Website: crate-barrel
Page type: newsletter-management
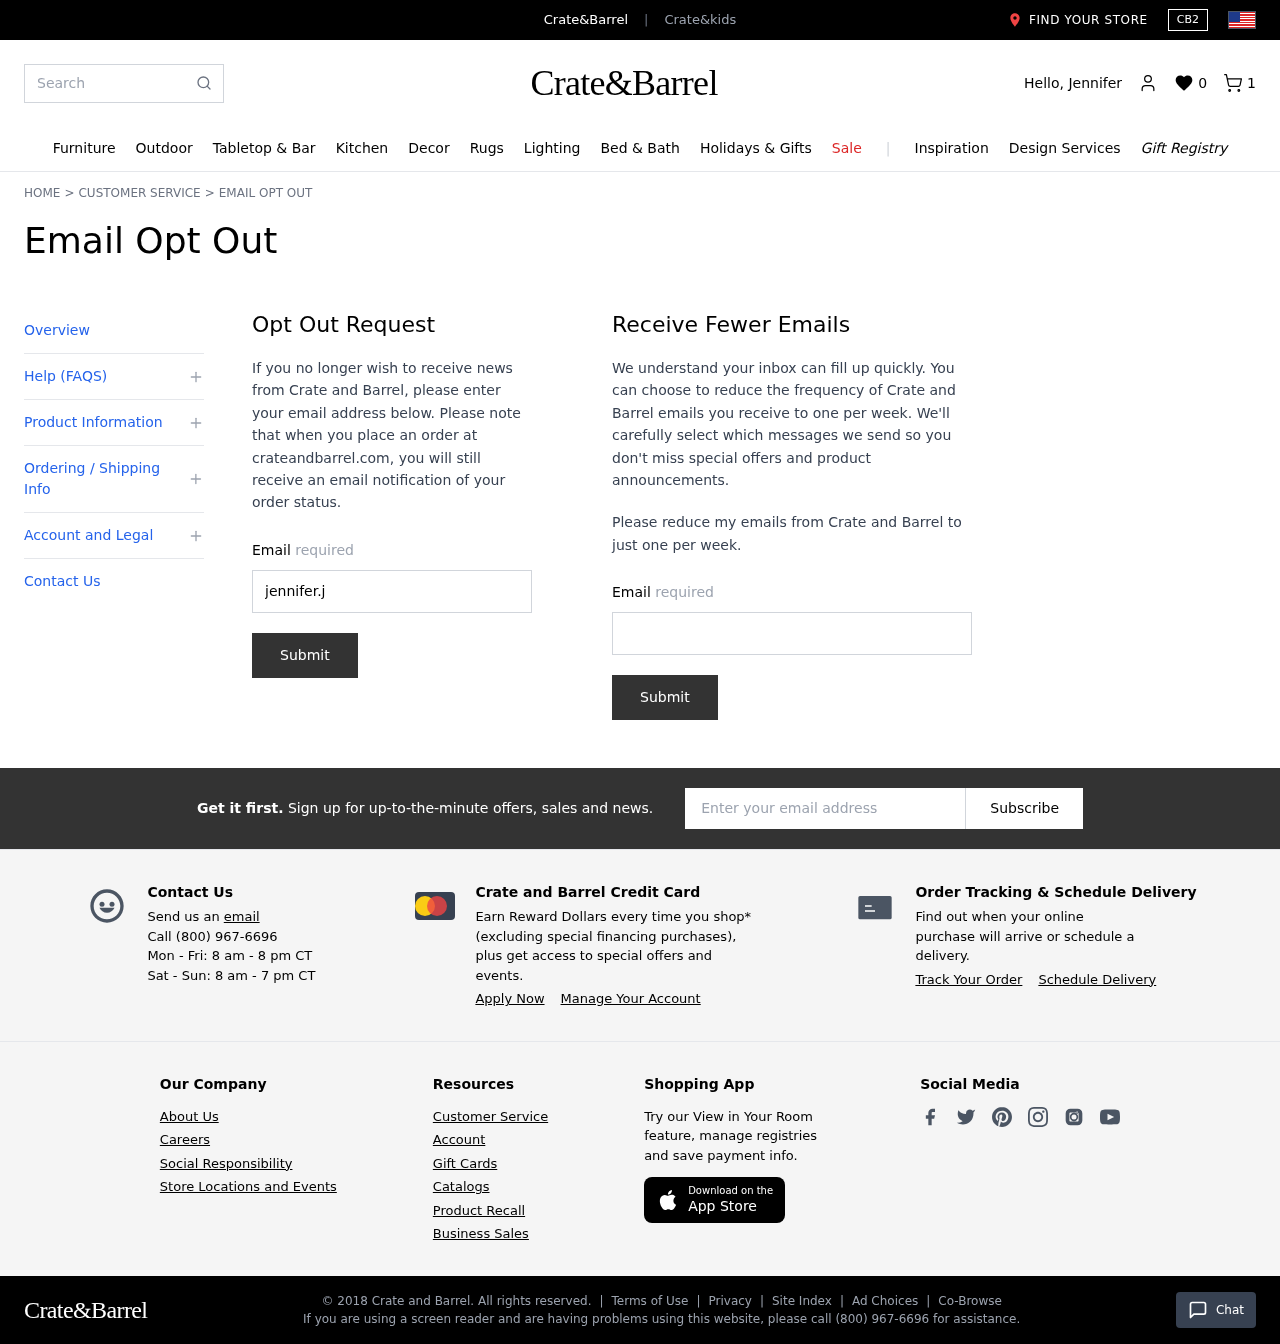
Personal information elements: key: PII_EMAIL
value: jennifer.johnson@gmail.com
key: PII_EMAIL2
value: jennifer.johnson@gmail.com
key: PII_EMAIL3
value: jennifer.johnson@gmail.com
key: PII_FIRSTNAME
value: Jennifer
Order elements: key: ORDER_NUM_ITEMS
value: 1
Search elements: key: HEADER_SEARCH
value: Search
Other elements: key: WISHLIST_COUNT
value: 0